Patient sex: M
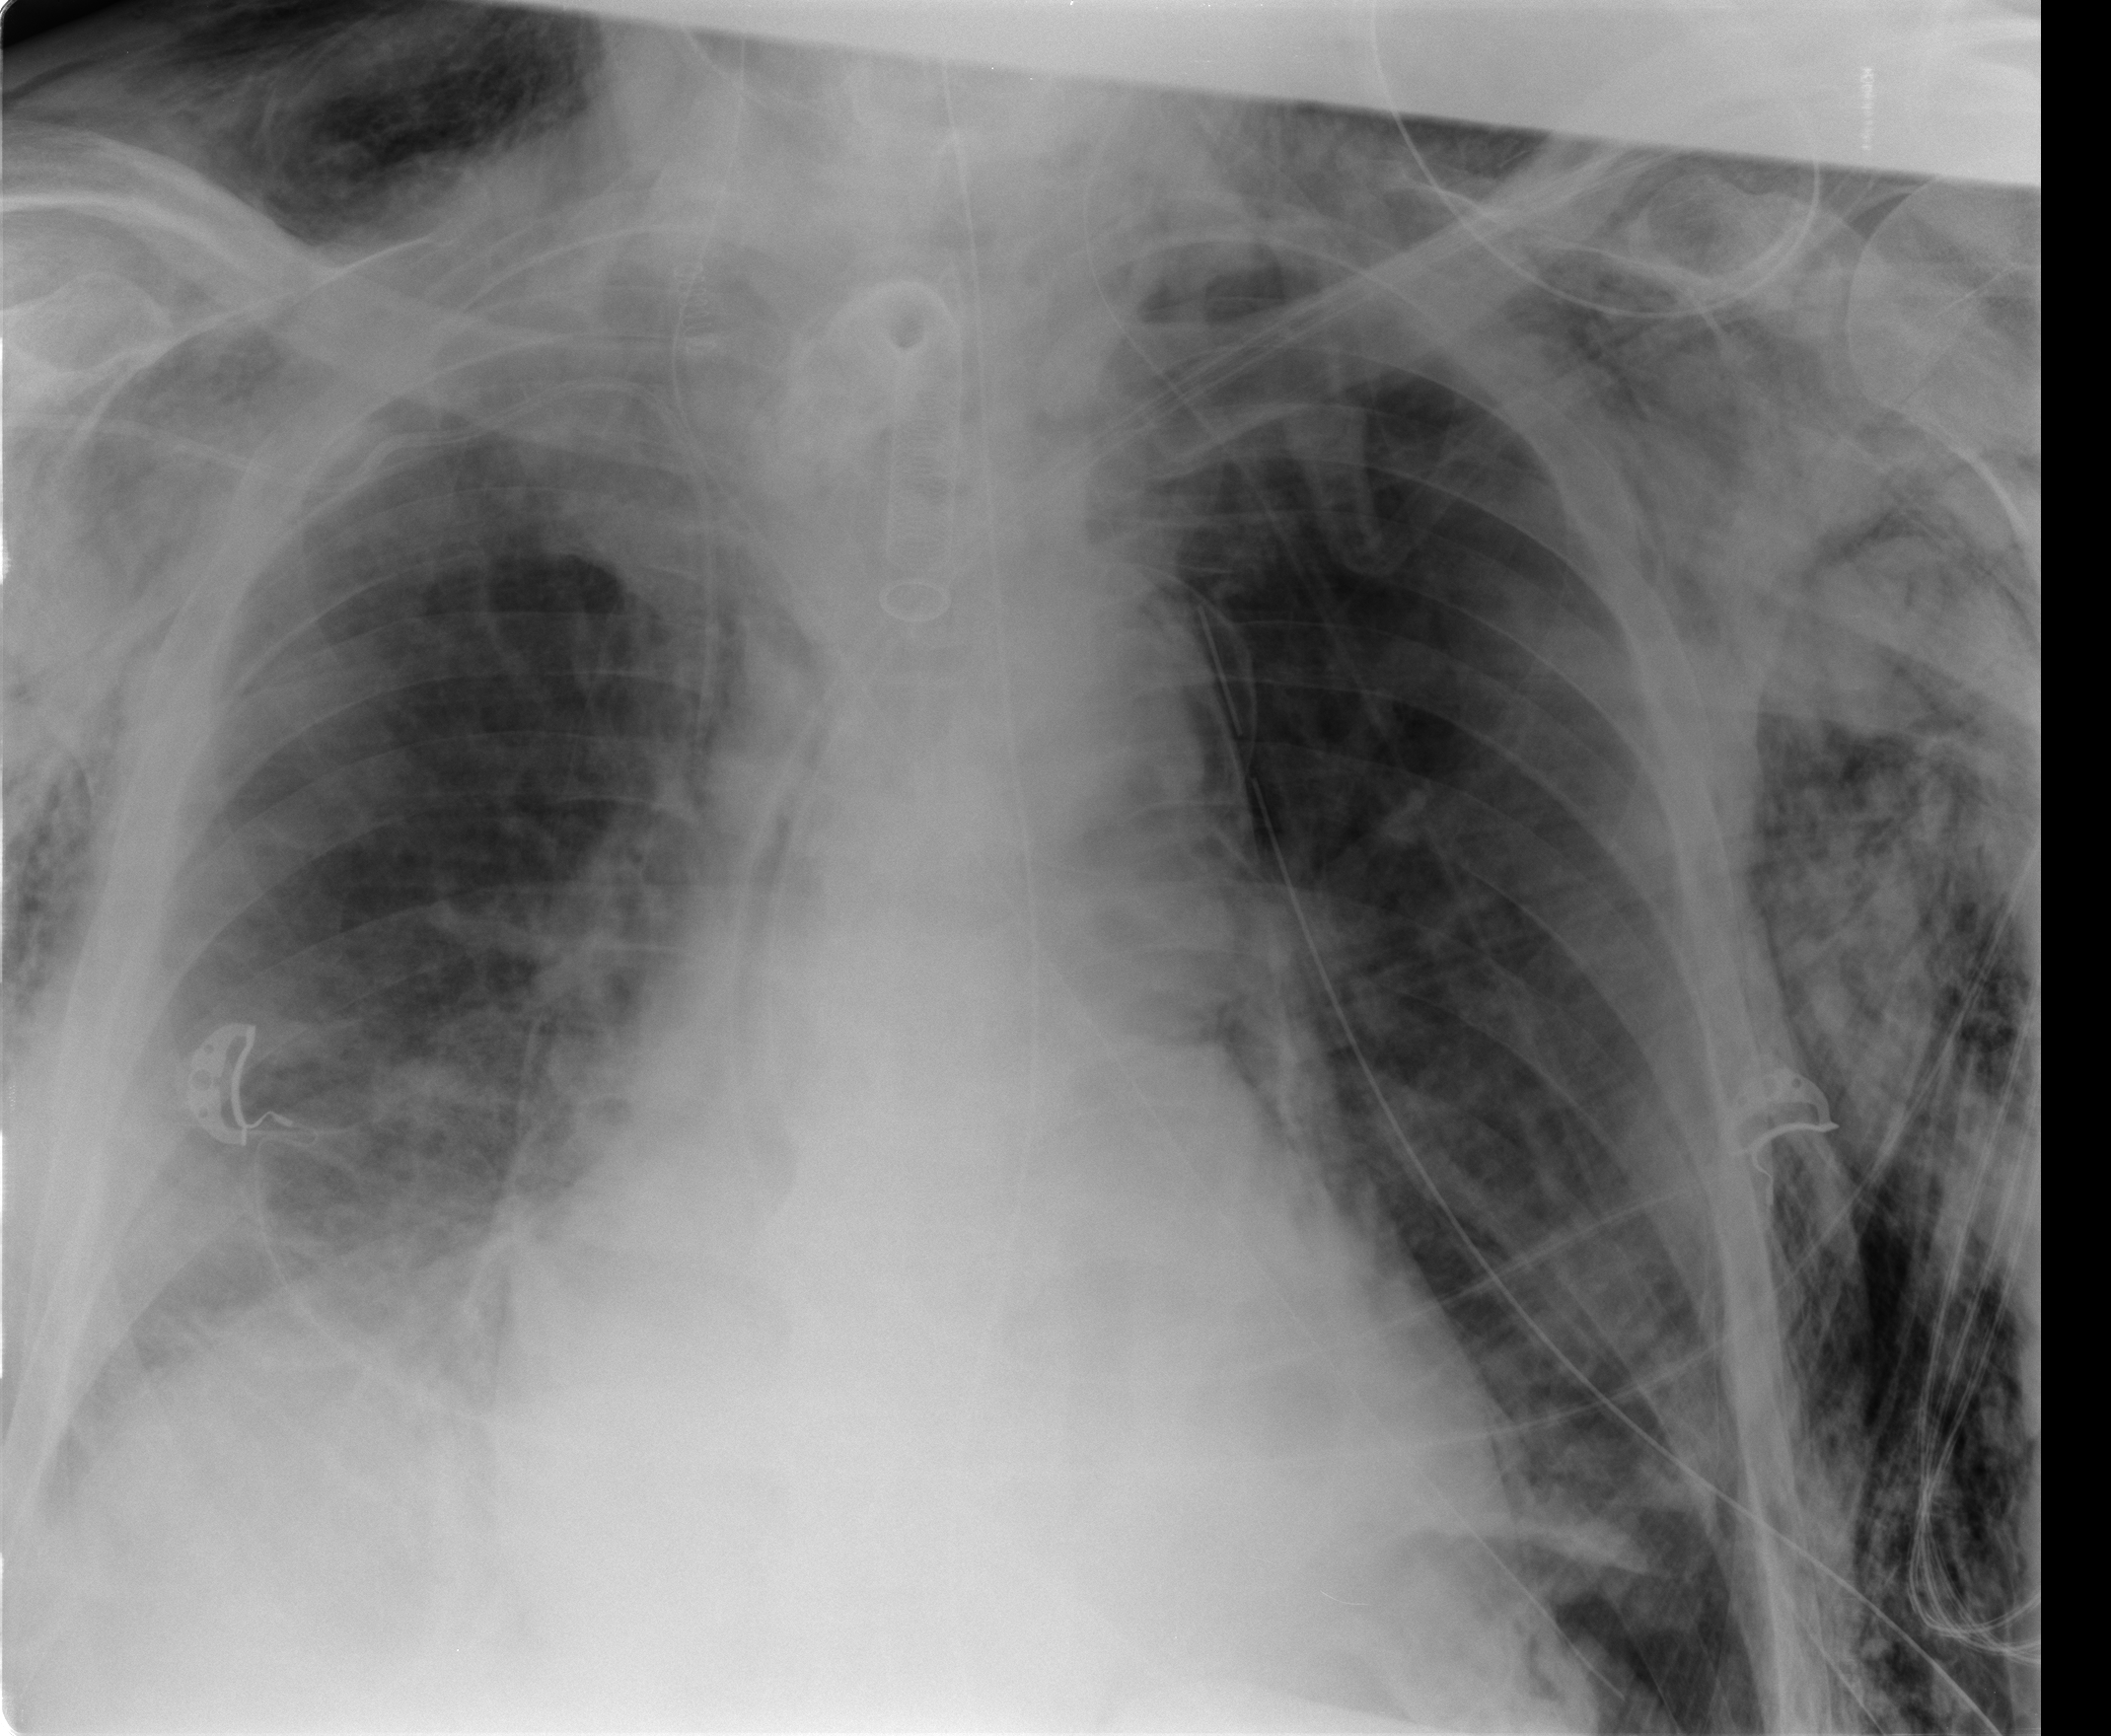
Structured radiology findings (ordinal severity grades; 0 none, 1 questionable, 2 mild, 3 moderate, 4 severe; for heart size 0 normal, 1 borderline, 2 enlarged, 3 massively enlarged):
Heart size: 2
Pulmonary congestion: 0
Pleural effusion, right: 2
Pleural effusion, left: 0
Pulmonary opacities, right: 2
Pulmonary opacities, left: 2
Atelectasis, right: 2
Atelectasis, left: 2